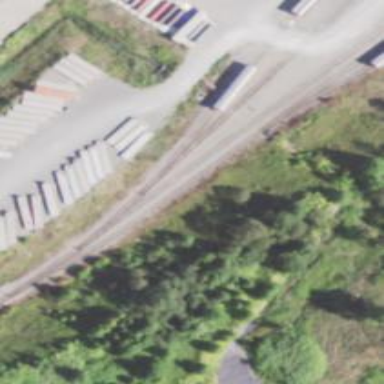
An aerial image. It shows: Railway siding with rails.